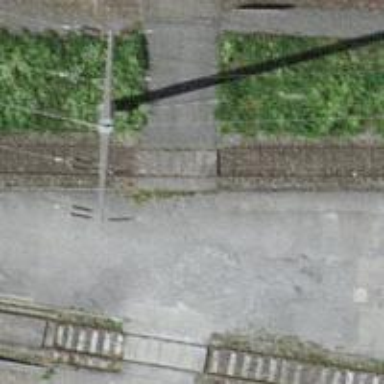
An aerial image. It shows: Crossing for the railway.